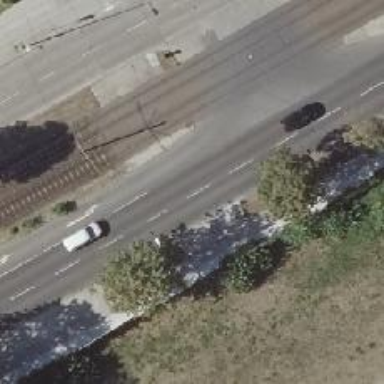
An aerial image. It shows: Unmarked crossing with pedestrian island.